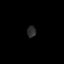
Tissue: prostate
Cell type: T cells
Senescence score: 0.3325
Nuclear area (px): 98
Mean DAPI intensity: 43.745